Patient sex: M
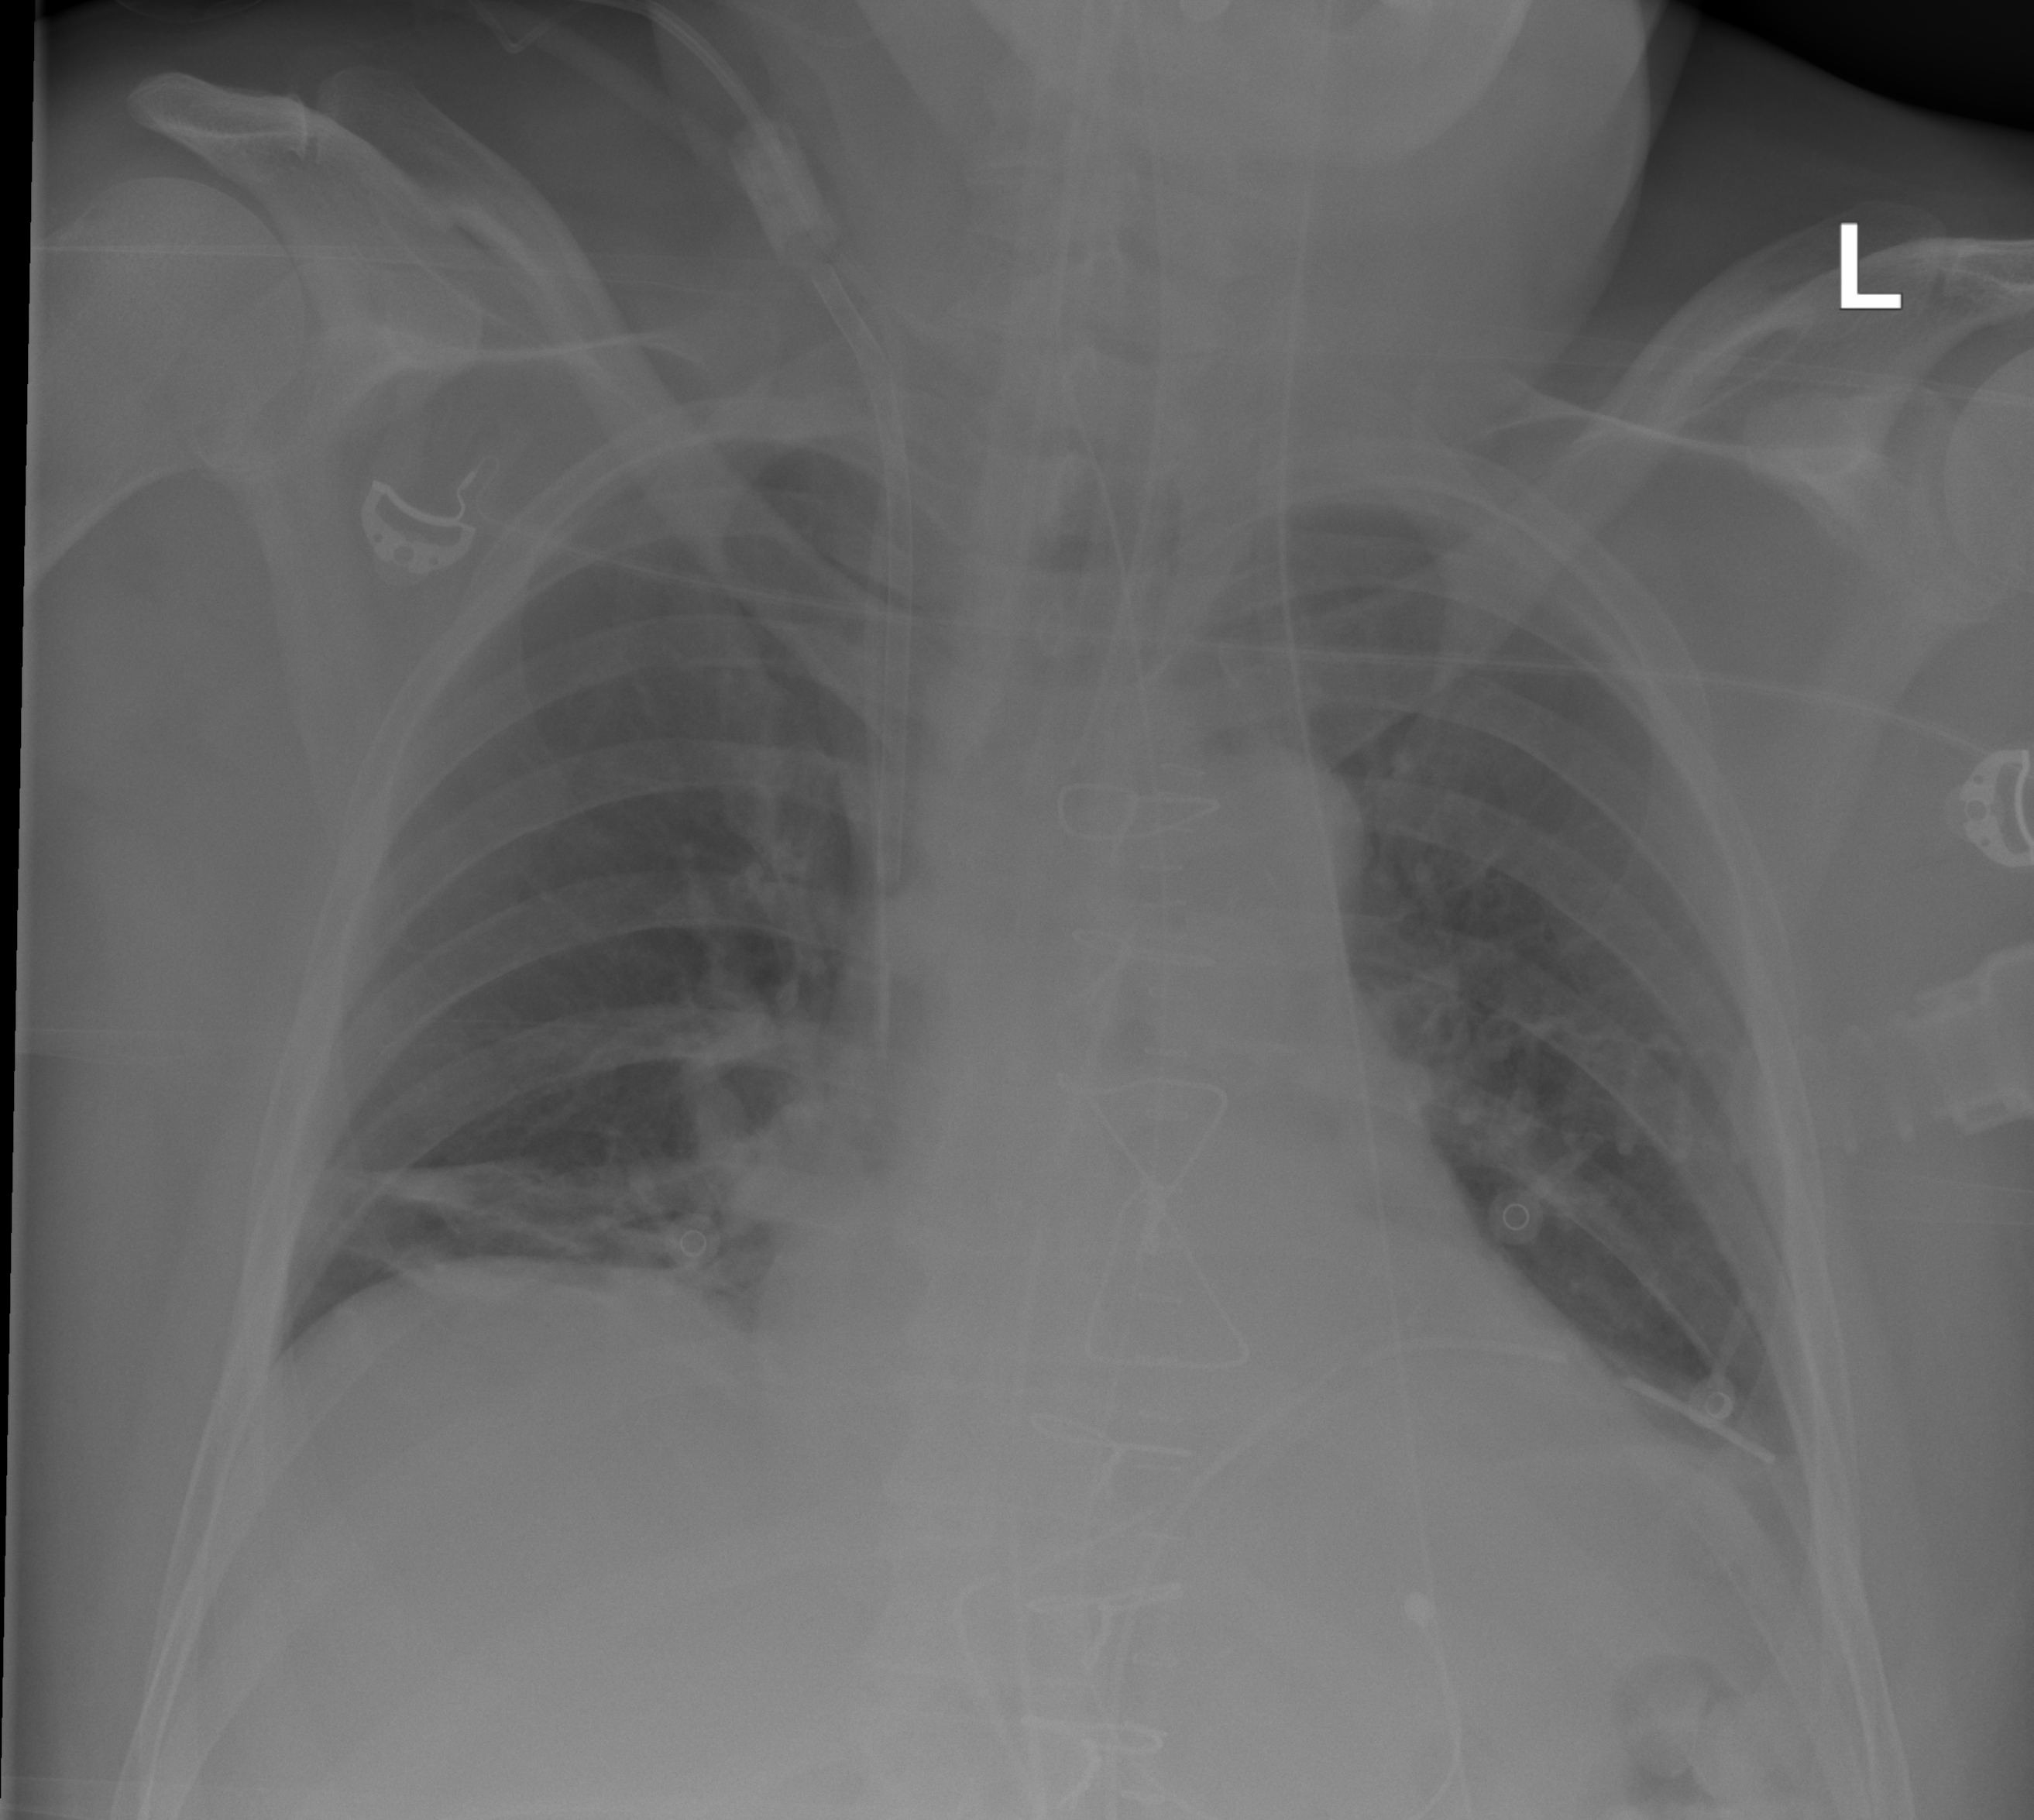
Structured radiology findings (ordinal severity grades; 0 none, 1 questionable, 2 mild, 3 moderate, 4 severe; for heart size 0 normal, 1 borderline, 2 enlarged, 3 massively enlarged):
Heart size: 2
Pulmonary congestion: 2
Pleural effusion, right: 0
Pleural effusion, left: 0
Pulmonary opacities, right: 0
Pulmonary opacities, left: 0
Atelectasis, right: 2
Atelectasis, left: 0